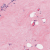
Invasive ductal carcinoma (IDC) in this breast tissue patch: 1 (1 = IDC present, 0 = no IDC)